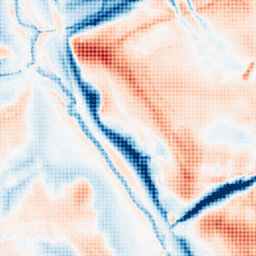
Category: trend_removal
Decomposition family: local_polynomial
Decomposition parameters: window_size: 51
degree: 2
Upsampling method: sinc_hamming
Upsampling parameters: scale: 8
kernel_size: 8
Upsampling scale: 8